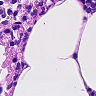
Metastatic tissue present: no